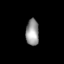
Tissue: lung
Cell type: Endothelial cells
Senescence score: 0.1561
Nuclear area (px): 336
Mean DAPI intensity: 152.973